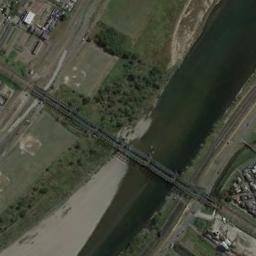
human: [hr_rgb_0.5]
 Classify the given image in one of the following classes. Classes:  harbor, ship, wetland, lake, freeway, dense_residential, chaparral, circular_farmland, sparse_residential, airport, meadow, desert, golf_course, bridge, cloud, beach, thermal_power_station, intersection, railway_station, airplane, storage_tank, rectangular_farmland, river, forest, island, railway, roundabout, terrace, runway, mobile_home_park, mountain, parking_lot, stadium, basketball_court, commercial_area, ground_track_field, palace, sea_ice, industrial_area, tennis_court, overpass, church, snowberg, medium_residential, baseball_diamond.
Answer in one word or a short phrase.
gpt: bridge